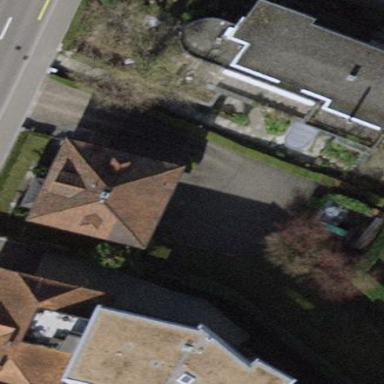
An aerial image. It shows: Building with pyramidal-shaped roof.